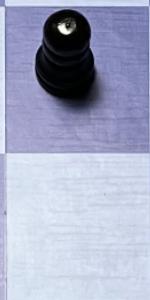
Label: Empty